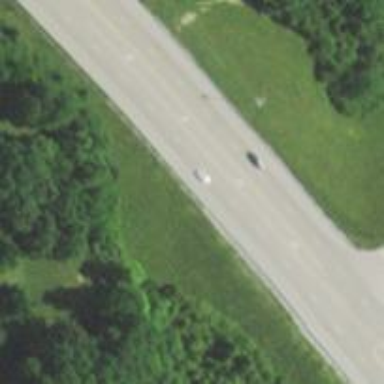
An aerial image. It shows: Trunk highway.